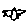
Label: bird